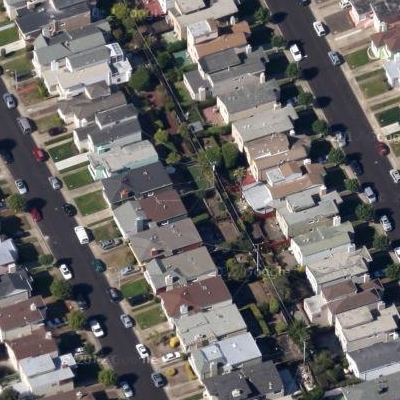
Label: Resident